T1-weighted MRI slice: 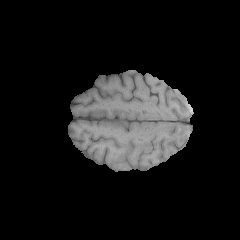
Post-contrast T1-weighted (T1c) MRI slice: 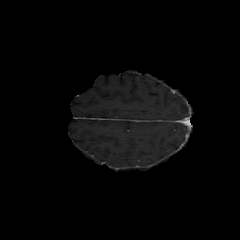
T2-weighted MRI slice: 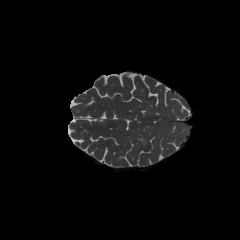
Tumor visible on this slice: no